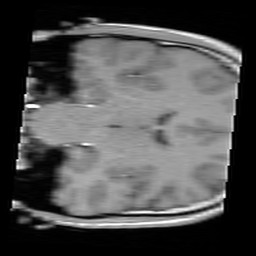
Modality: FLASH
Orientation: coronal
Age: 20
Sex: male
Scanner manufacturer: siemens
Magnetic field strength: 3 T
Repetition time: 0.245 s
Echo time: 0.0026 s